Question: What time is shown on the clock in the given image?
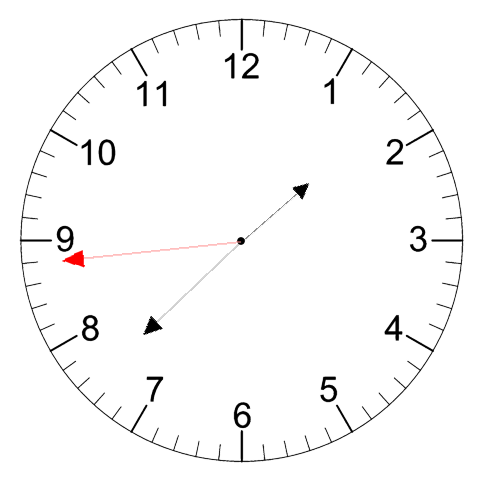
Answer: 01:37:44